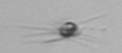
Label: Calciopappus